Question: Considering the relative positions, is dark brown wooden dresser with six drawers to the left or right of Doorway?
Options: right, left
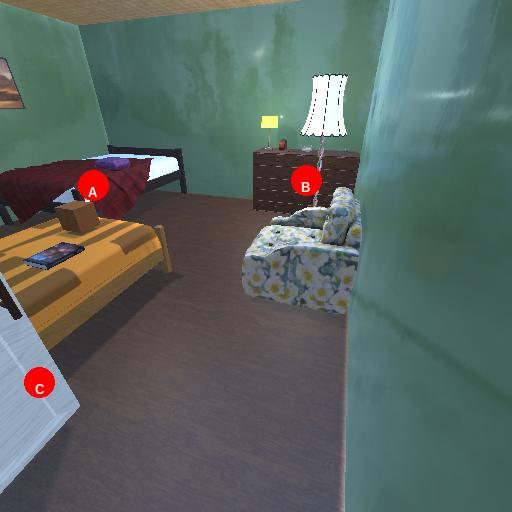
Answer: right